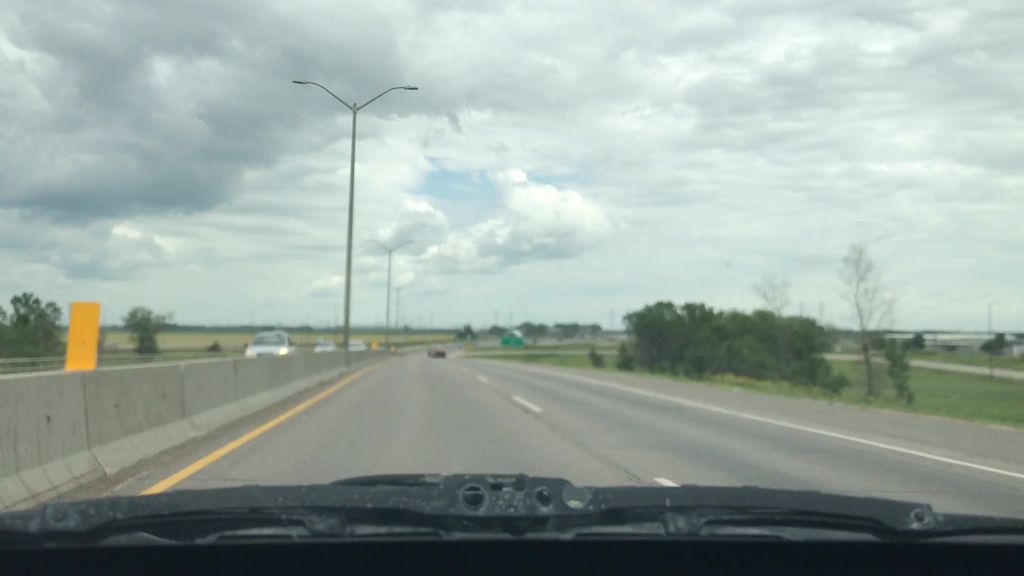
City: winnipeg